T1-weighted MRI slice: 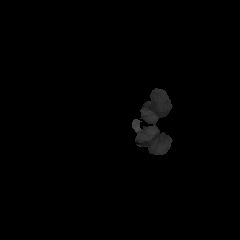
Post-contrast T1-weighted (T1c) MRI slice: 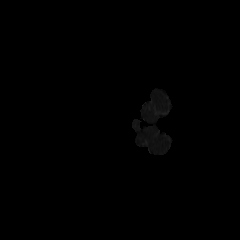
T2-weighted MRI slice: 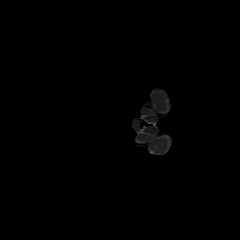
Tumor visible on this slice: no